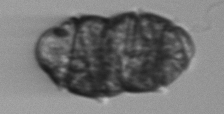
Label: Margalefidinium